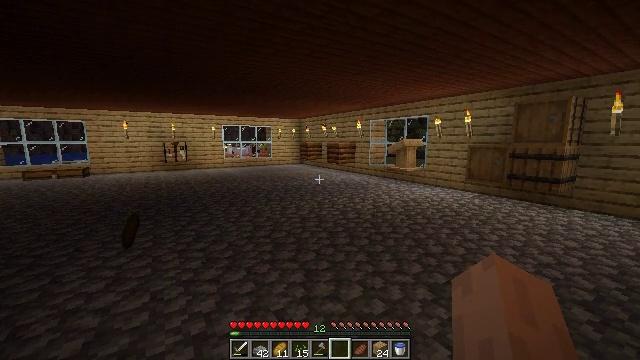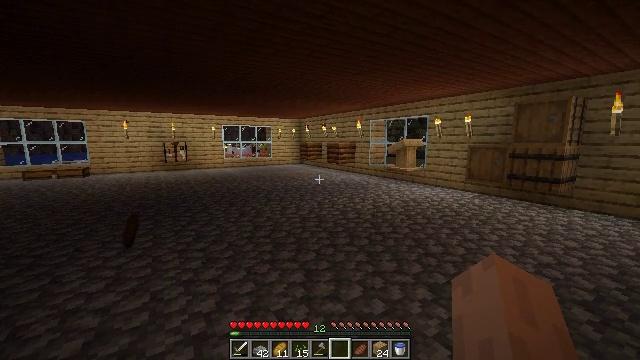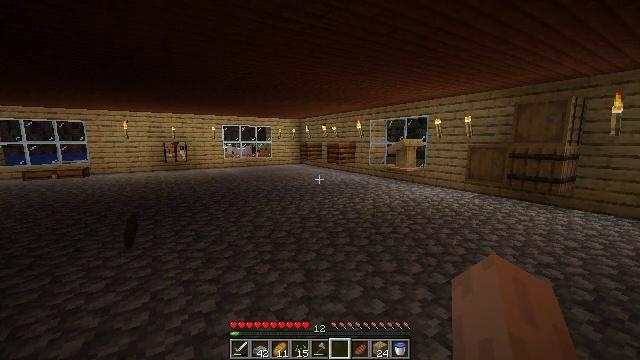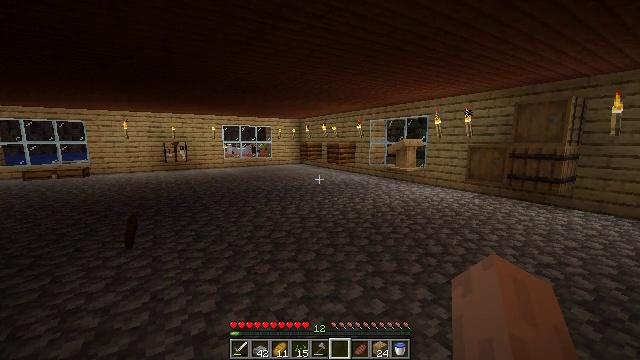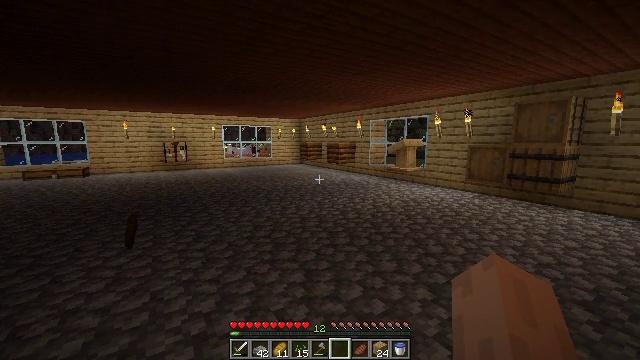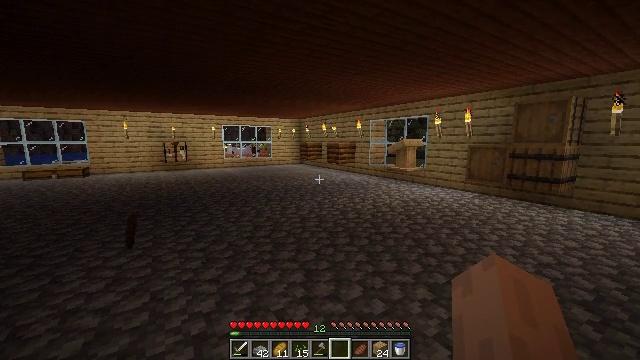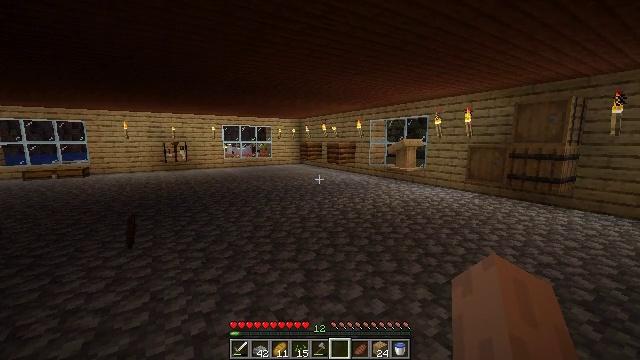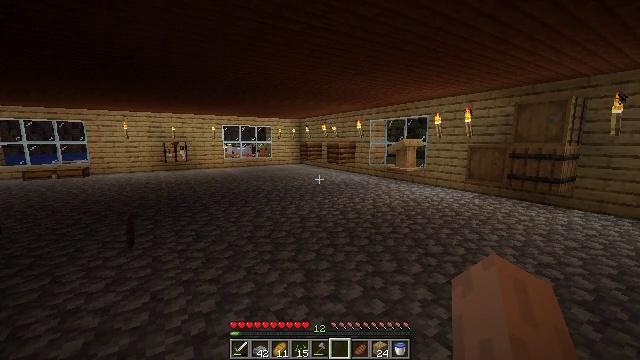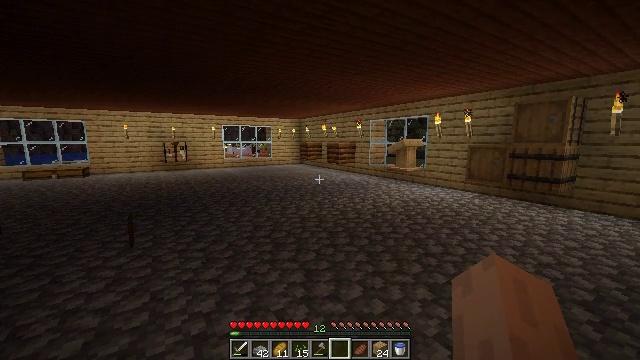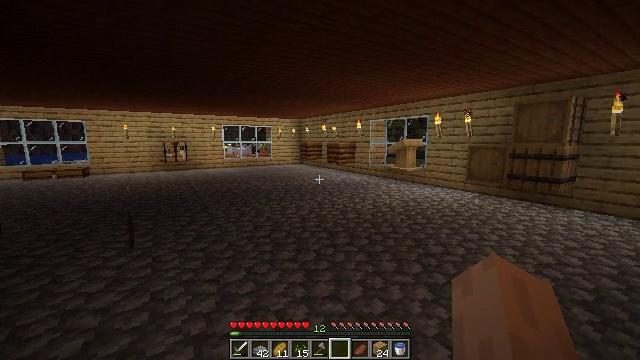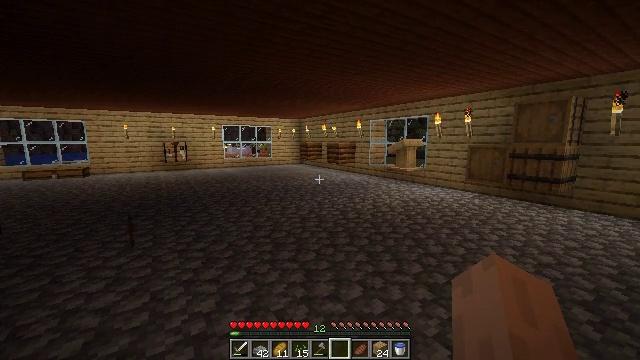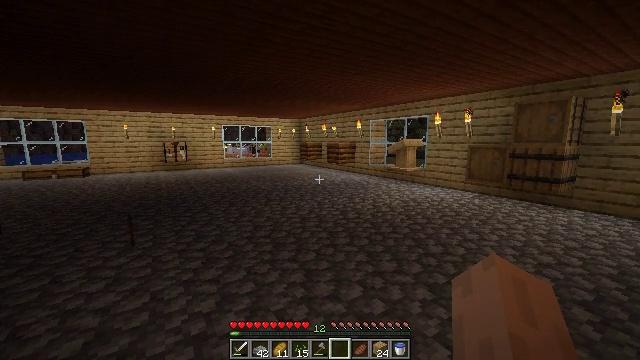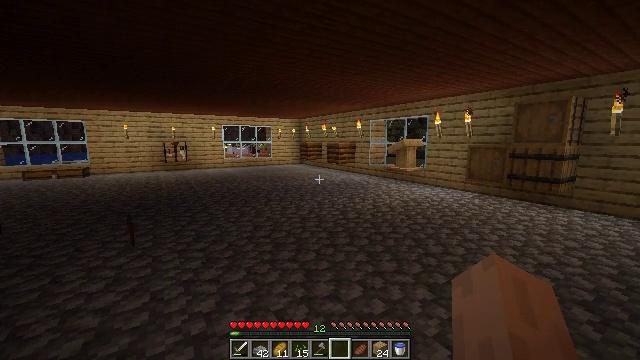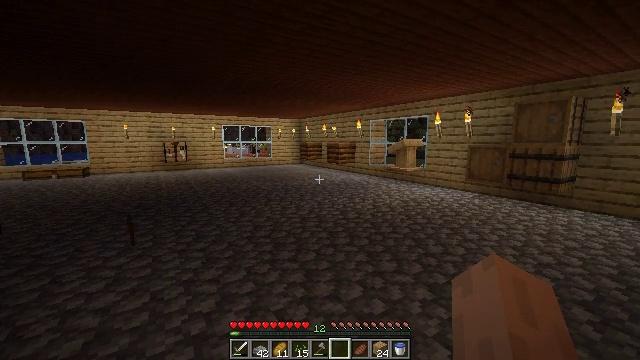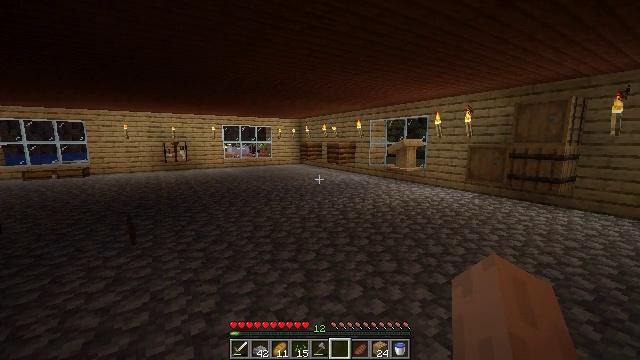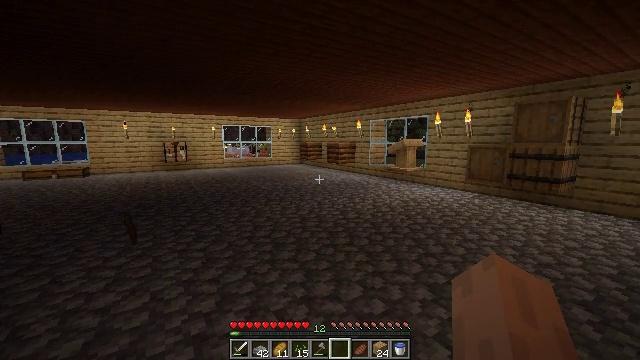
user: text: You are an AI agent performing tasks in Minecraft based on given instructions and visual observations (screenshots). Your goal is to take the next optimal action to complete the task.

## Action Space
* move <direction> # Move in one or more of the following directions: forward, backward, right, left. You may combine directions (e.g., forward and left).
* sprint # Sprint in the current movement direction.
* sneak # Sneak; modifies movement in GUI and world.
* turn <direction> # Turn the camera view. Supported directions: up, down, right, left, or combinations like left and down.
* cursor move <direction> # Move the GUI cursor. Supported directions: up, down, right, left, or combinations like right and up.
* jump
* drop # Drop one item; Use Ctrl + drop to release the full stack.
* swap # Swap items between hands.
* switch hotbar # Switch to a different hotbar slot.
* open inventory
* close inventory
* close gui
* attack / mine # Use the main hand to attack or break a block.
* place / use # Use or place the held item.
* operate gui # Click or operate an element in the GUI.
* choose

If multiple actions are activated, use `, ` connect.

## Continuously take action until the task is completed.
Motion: motion action
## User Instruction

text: Mine the cobblestone slab.
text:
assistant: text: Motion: no_op
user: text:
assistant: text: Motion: no_op
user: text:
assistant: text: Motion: no_op
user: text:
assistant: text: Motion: no_op
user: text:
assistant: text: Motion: no_op
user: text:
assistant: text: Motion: no_op
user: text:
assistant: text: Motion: no_op
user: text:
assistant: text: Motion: no_op
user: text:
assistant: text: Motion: no_op
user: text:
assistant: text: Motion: no_op
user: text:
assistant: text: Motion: no_op
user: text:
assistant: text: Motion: no_op
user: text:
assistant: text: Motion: no_op
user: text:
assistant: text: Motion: no_op
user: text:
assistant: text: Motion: no_op
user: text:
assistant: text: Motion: no_op
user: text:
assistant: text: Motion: no_op
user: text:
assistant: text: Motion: no_op
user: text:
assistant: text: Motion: no_op
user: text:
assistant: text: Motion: no_op
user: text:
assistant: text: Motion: no_op
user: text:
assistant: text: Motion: no_op
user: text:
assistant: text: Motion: no_op
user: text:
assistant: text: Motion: no_op
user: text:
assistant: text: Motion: no_op
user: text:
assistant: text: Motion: no_op
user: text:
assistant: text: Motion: no_op
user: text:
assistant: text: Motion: no_op
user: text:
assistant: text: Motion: no_op
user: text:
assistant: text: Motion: no_op